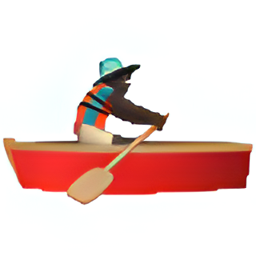
Name: rowboat
Emoji: 🚣🏿
Group: People & Body
Sub-group: person-sport